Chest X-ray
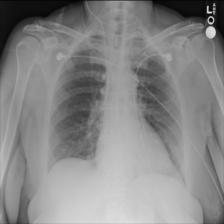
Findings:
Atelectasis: negative
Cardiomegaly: negative
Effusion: negative
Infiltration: negative
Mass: negative
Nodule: negative
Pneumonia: negative
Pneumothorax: negative
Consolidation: negative
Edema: negative
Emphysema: negative
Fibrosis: negative
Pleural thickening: negative
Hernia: negative